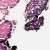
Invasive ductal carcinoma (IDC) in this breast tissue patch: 0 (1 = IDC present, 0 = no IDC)